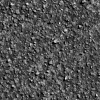
Atmospheric dust classification: not_dusty